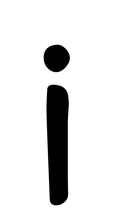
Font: PatrickHand-Regular